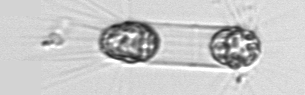
Label: Corethron_hystrix